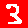
Digit: 3